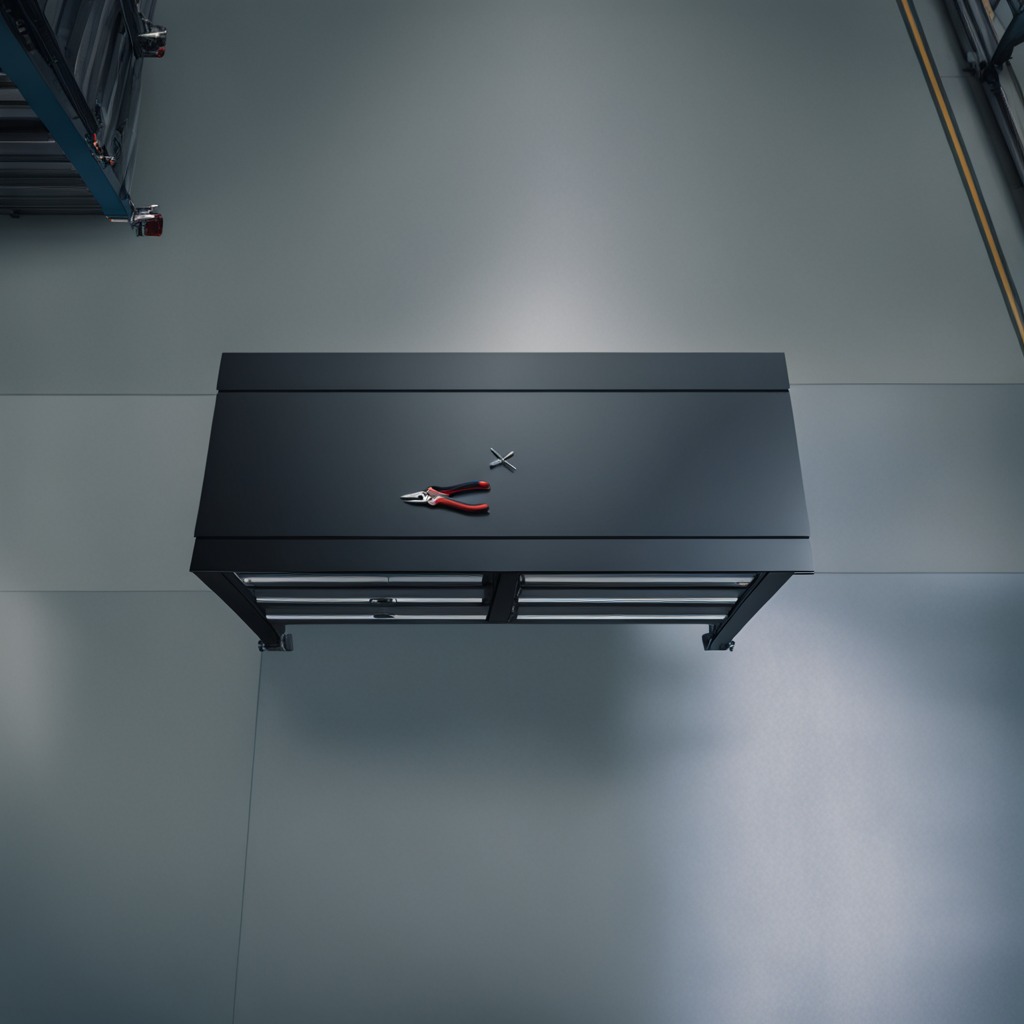
A plier is lying on a toolbox surface in an airplane hangar workshop 8K.